Question: I have a MainPanel. It contains SubPanel1, SubPanel2 etc. SubPanel can have any combination of JComponents like buttons, radio buttons, text boxes etc. One SubPanel may or may not be the same as another.
How do I make the MainPanel listen and respond to the actions taking place inside the SubPanels ? Please show me some good example with commented code which teaches me how to do this.
Photo -

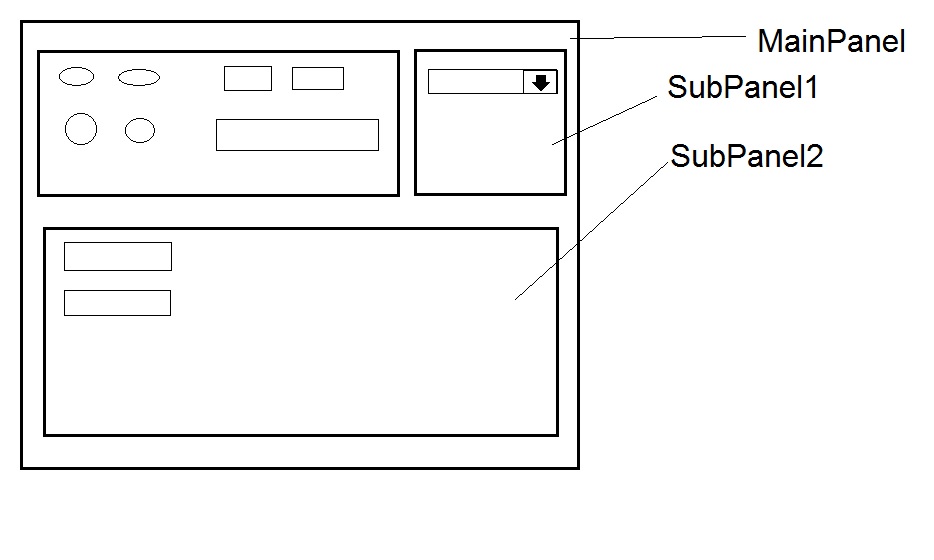
Answer: You may be looking for the <URL>.